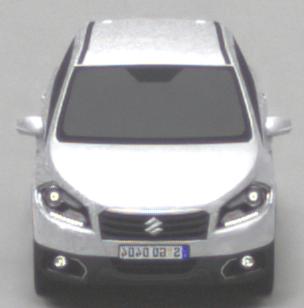
Make: Suzuki
Model: SX4 S-Cross 1.6
Detailed model: SX4 (II) S-Cross
Model produced from: 2013/10
Model produced until: 2015/08
Doors: 5
Color: white
Road condition: dry road
Daytime: midday
Contrast: medium contrast